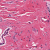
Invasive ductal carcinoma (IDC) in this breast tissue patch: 0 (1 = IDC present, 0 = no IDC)